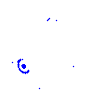
Particle: electron